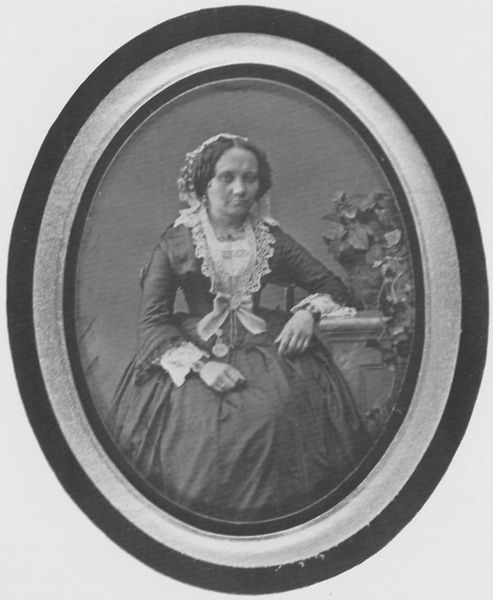
Titel: Josefine Utz
Künstler: Emilie Bieber
Schlagwörter: blätter, dunkel, hand, körper, weiß, mädchen, sitzen, blumen, frau, frisur, grau, haar, hell, hintergrund, kleid, mund, schmuck, schwarz, stirn, stuhl, säule, tisch, blick, dame, schleier, haube, mode, rock, schleife, alt, wand, alte, arm, augen, band, bluse, falten, gesicht, kragen, rahmen, sockel, spitze, bildnis, hände, portrait, porträt, gewand, haare, sitzend, ohrringe, saum, spitzen, pflanze, pflanzen, borte, brosche, locken, mittelscheitel, scheitel, kreis, oval, rund, ranken, vase, taille, topf, bilderrahmen, schrank, haltung, lehnen, braut, einfach, kopftuch, uhr, tischchen, podest, rüschen, ellenbogen, ring, foto, fotografie, photographie, medaillon, schwarz-weiß, manschetten, photo, tracht, topfpflanze, armband, medallion, portät, firsur, miene, korsett, spitzenkragen, gerahmt, oma, erinnerung, fotographie, aufnahme, taft, reifrock, körperhaltung, dunkelhaarig, doppel, ehering, fra, abgestützt, schwarzweis, unzufrieden, ame, fraud, glumen, rüschen schwarzweiß, arm aufgestützt, klöppelware